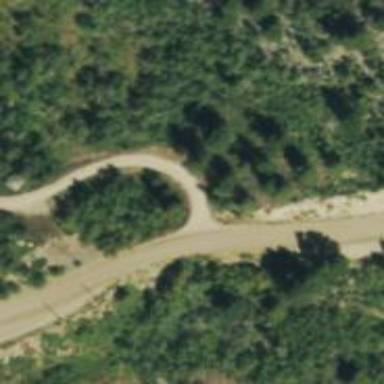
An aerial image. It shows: Unclassified road.